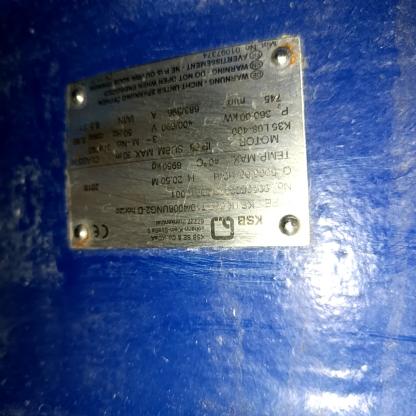
Klasa: tabliczka-znamionowa